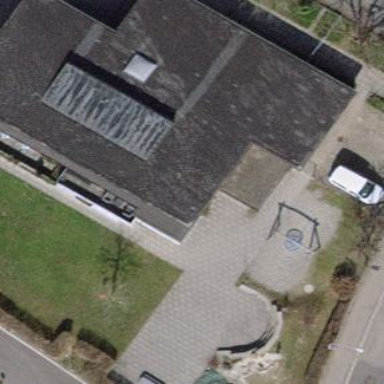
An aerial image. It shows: Kindergarten building.